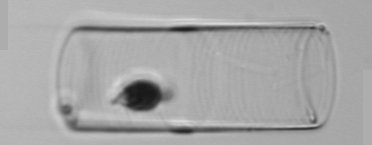
Label: Guinardia_flaccida